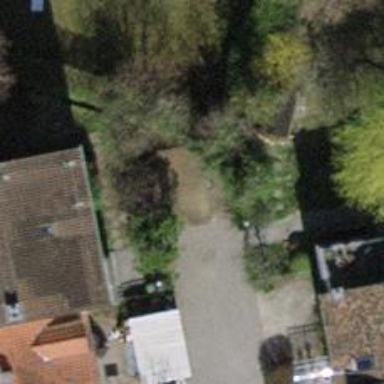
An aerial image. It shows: Alley with pebblestone surface.